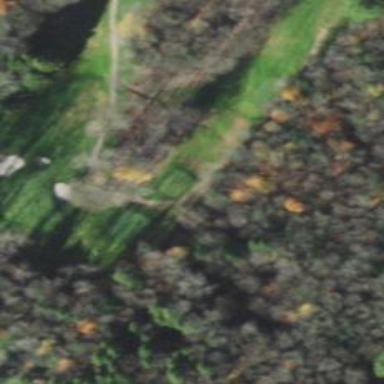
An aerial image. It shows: Golf tee.